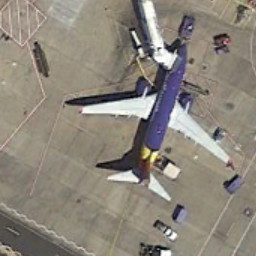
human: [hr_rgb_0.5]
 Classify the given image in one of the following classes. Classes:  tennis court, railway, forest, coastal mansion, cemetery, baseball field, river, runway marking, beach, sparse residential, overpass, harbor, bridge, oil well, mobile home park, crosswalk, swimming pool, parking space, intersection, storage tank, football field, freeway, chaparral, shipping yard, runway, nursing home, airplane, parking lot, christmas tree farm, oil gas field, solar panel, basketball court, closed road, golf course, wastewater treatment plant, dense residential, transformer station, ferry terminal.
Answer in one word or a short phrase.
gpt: airplane